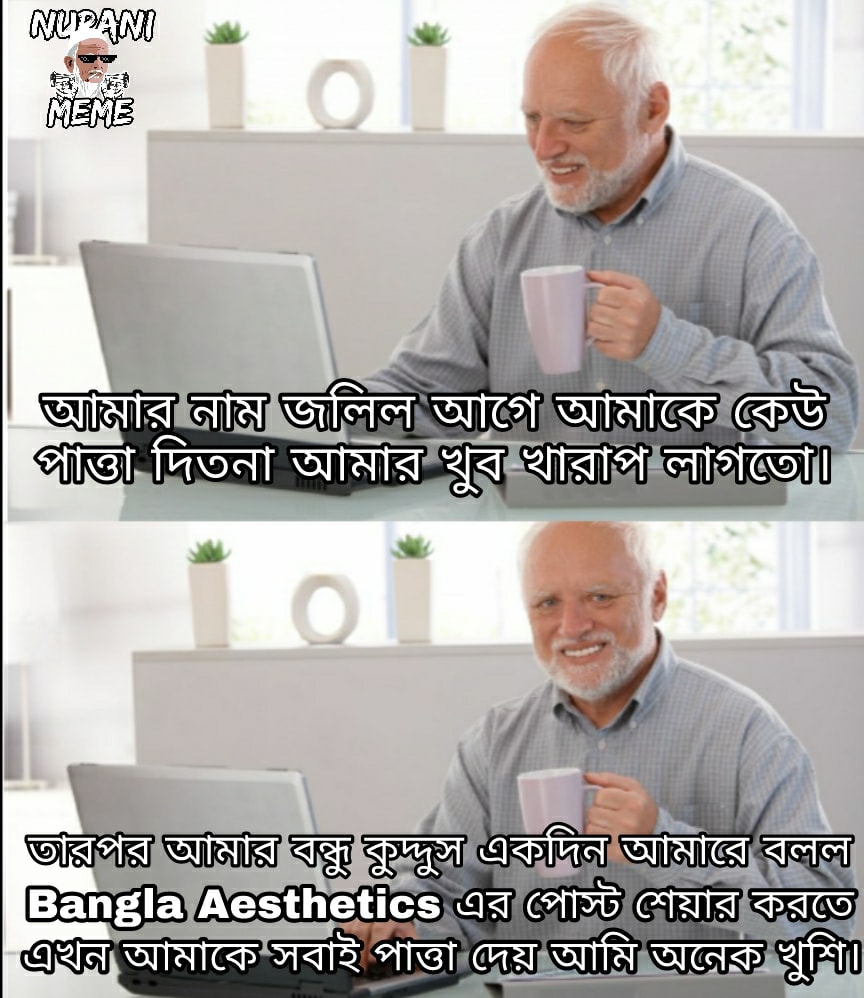
Caption: আমার নাম জলিল আগে আমাকে কেউ পাত্তা দিতনা আমার খুব খারাপ লাগতো  তারপর আমার বন্ধু কুদ্দুস একদিন আমারে বলল Bangla Aesthetics এর পোস্ট শেয়ার করতে এখন আমাকে সবাই পাত্তা দেয় আমি অনেক খুশি ।
Label: hate